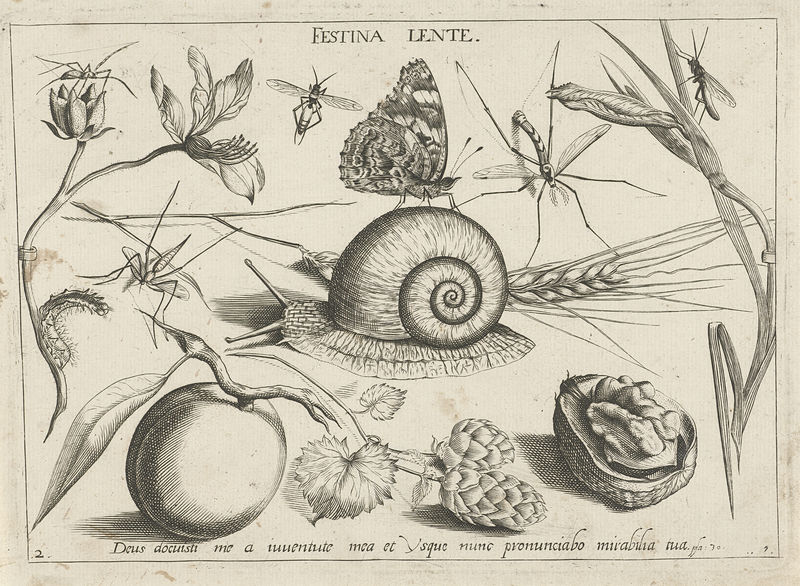
Titel: Dieren, planten en vruchten rond een slak
Künstler: Jacob Hoefnagel
Standort: Amsterdam
Institution: Rijksmuseum
Schlagwörter: pflanzen, getreide, hafer, ähre, schmetterling, kopie, aprikose, insekt, schnecke, hopfen, kupferstich, raupe, botanik, walnuss, wissenschaft, latein, mücke, weberknecht, àhre, wasserläufer